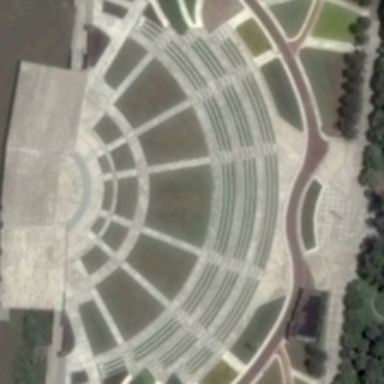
The square surrounded by trees is divided into many parts .